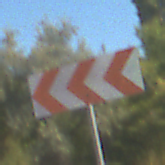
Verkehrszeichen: RichtungstafelnInKurvenGrossRechts
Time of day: Midday
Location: Outdoor (Nature)
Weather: Clear
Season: Summer
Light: Natural